Question: I have followed this <URL> and followed Linuxios' answer, everything was working fine but then I get
'''
-bash: export: '[[': not a valid identifier
-bash: export: '-s': not a valid identifier
-bash: export: '/Users/duaneadam/.rvm/scripts/rvm': not a valid identifier
-bash: export: ']]': not a valid identifier
'''
So, I went and removed from .bash__profile via Terminal.
'''
export PATH=$PATH:/usr/local/git/bin/ [[ -s "$HOME/.rvm/scripts/rvm" ]] && . "$HOME/.rvm/scripts/rvm" # Load RVM function
'''
.. thinking that lines of code is the problem but what I get after that is even worse. For some reasons.. Ruby is not installed.. again.
So, I re-added the lines of code and tried rebooting/restarting my Mac but problem still persist.
Screenshots:
.bash_profile:

Solution please? I even tried re-installing using his method.
Gosh, this is hard maybe Ruby on Rails isn't just for me.
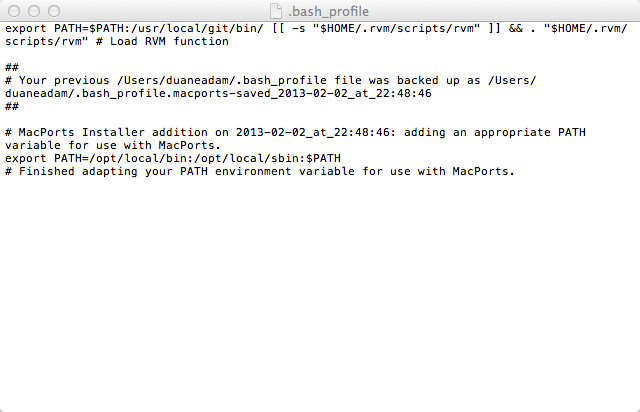
Answer: Setting up ruby with rvm can get pretty complicated at times.
A few golden rules is never to sudo when using a package manager like rvm.
Try the following:
- 'rvm implode'- - 'which ruby''ruby --version'- - - 'rvm use ruby-version@gemset-name --create''rvm use 1.9.3@my-awesome-project --create'- - 'rvm gemset list'
Also ensure that rvm is loaded as a function. (You can verify this by typing 'type rvm | head -1' in the console.)
Some more points, which were helpful to me from <URL>:
- - 'rvm requirements'
Cheers!